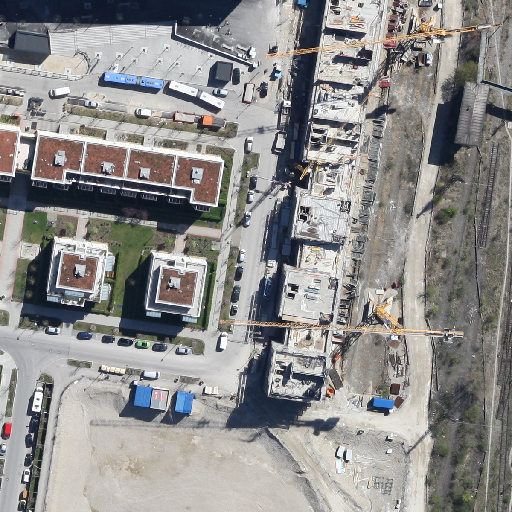
Referring expression: van in the parking area